Question: I am working on an ASP.NET MVC 5 solution right now. When I press F5 (Start Debugging) in Visual Studio 2012, Internet Explorer is opening and I can see 'Access is denied.' (see below) in the tab title. After a few seconds, I access to the first page as intended.
In Visual Studio: If I switch from IE to GC (dropdown choice) and start debugging, I don't get this message.
Any idea why I got this message?

---
UPDATE: I noticed that
- when checking 'Use IIS EXPRESS' the problem disappear.- when unchecking 'Use IIS EXPRESS' (so using IIS Web Server) the problem is here again.
Maybe an authorization right?
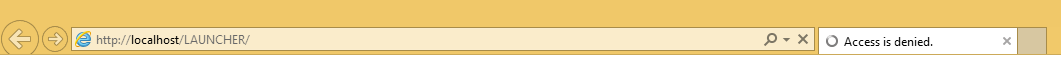
Answer: After trying a lot of things as suggested in others posts, finally I had to delete temporary Internet Explorer files. As simple as that.